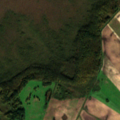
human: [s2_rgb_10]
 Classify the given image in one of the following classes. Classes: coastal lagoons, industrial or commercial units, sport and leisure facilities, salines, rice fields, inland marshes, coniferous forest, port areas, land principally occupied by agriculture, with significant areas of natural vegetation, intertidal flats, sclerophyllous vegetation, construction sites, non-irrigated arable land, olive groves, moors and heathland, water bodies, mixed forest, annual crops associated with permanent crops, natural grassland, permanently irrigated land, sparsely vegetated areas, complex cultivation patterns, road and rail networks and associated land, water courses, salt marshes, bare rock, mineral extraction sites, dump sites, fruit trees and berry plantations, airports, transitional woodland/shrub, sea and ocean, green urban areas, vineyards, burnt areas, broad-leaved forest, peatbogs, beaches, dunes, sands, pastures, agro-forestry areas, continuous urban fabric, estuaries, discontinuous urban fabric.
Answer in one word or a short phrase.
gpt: non-irrigated arable land, broad-leaved forest, mixed forest, transitional woodland/shrub, peatbogs